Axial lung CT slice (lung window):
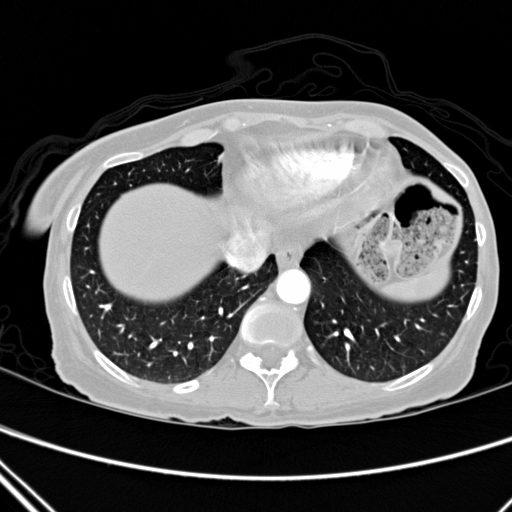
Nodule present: no